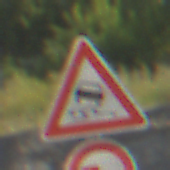
Verkehrszeichen: SchleuderOderRutschgefahr
Zusatzzeichen unten: UeberholverbotKraftfahrzeuge
Umgebung: Outdoor, Nature
Tageszeit: MorningAfternoon
Wetter: PartlyCloudy
Licht: Natural
Jahreszeit: NotSpecified
Kontrast: HighContrast